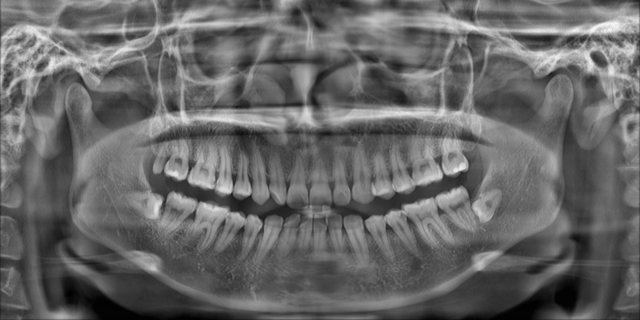
adult